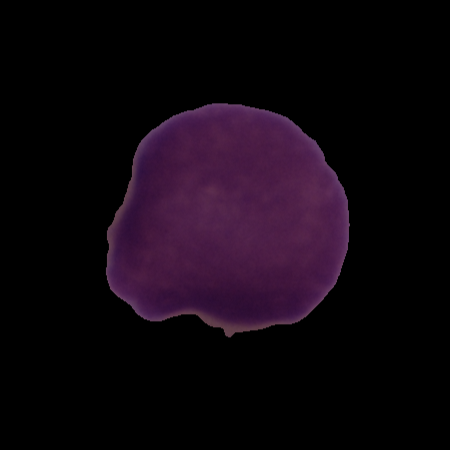
Label: healthy